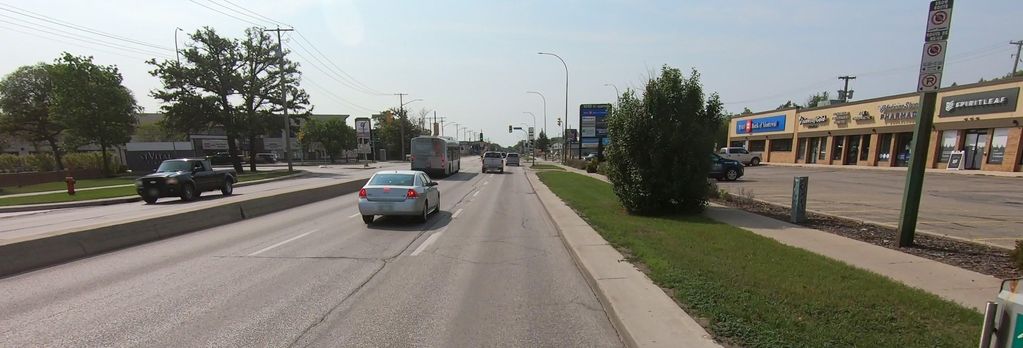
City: winnipeg